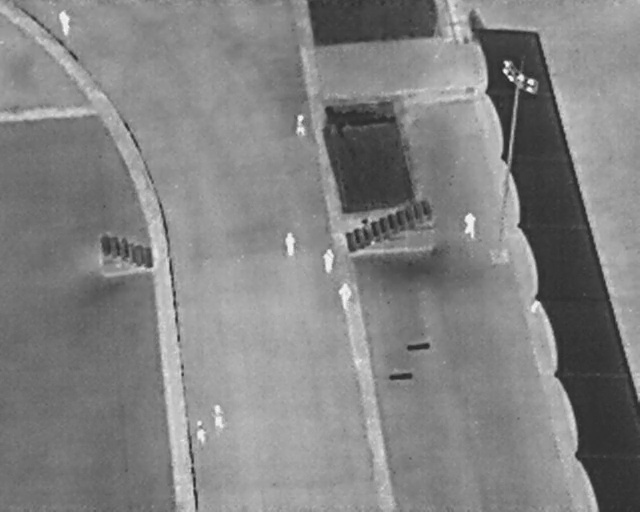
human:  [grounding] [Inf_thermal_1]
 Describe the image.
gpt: In the satellite image, there is  <ref>1 large person </ref> <box>[[7, 3, 12, 6, 168]]</box> located at top left,  <ref>1 medium person </ref> <box>[[45, 23, 48, 25, 2]]</box> located at top,  <ref>3 large person </ref> <box>[[43, 46, 47, 49, 2], [48, 49, 53, 52, 2], [51, 56, 56, 59, 2]]</box> located at center,  <ref>2 large person </ref> <box>[[32, 79, 36, 82, 2], [29, 83, 33, 86, 2]]</box> located at bottom,  <ref>1 large person </ref> <box>[[70, 42, 75, 45, 2]]</box> located at right.